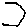
Label: hexagon